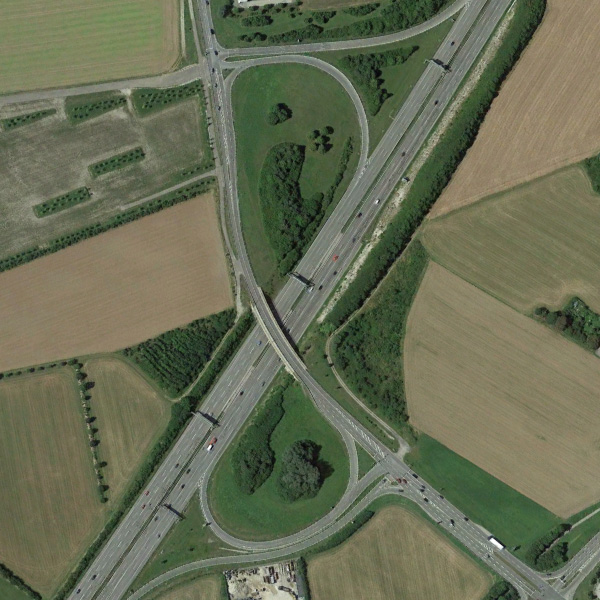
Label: Viaduct